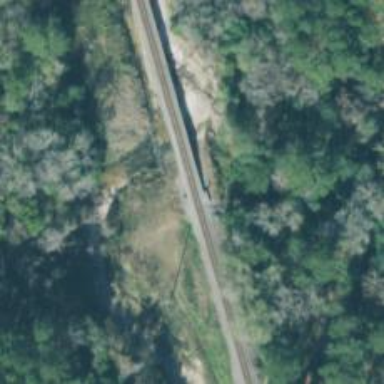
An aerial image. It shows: Railway track.